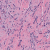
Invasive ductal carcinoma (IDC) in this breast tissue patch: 0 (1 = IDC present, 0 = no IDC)